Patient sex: F
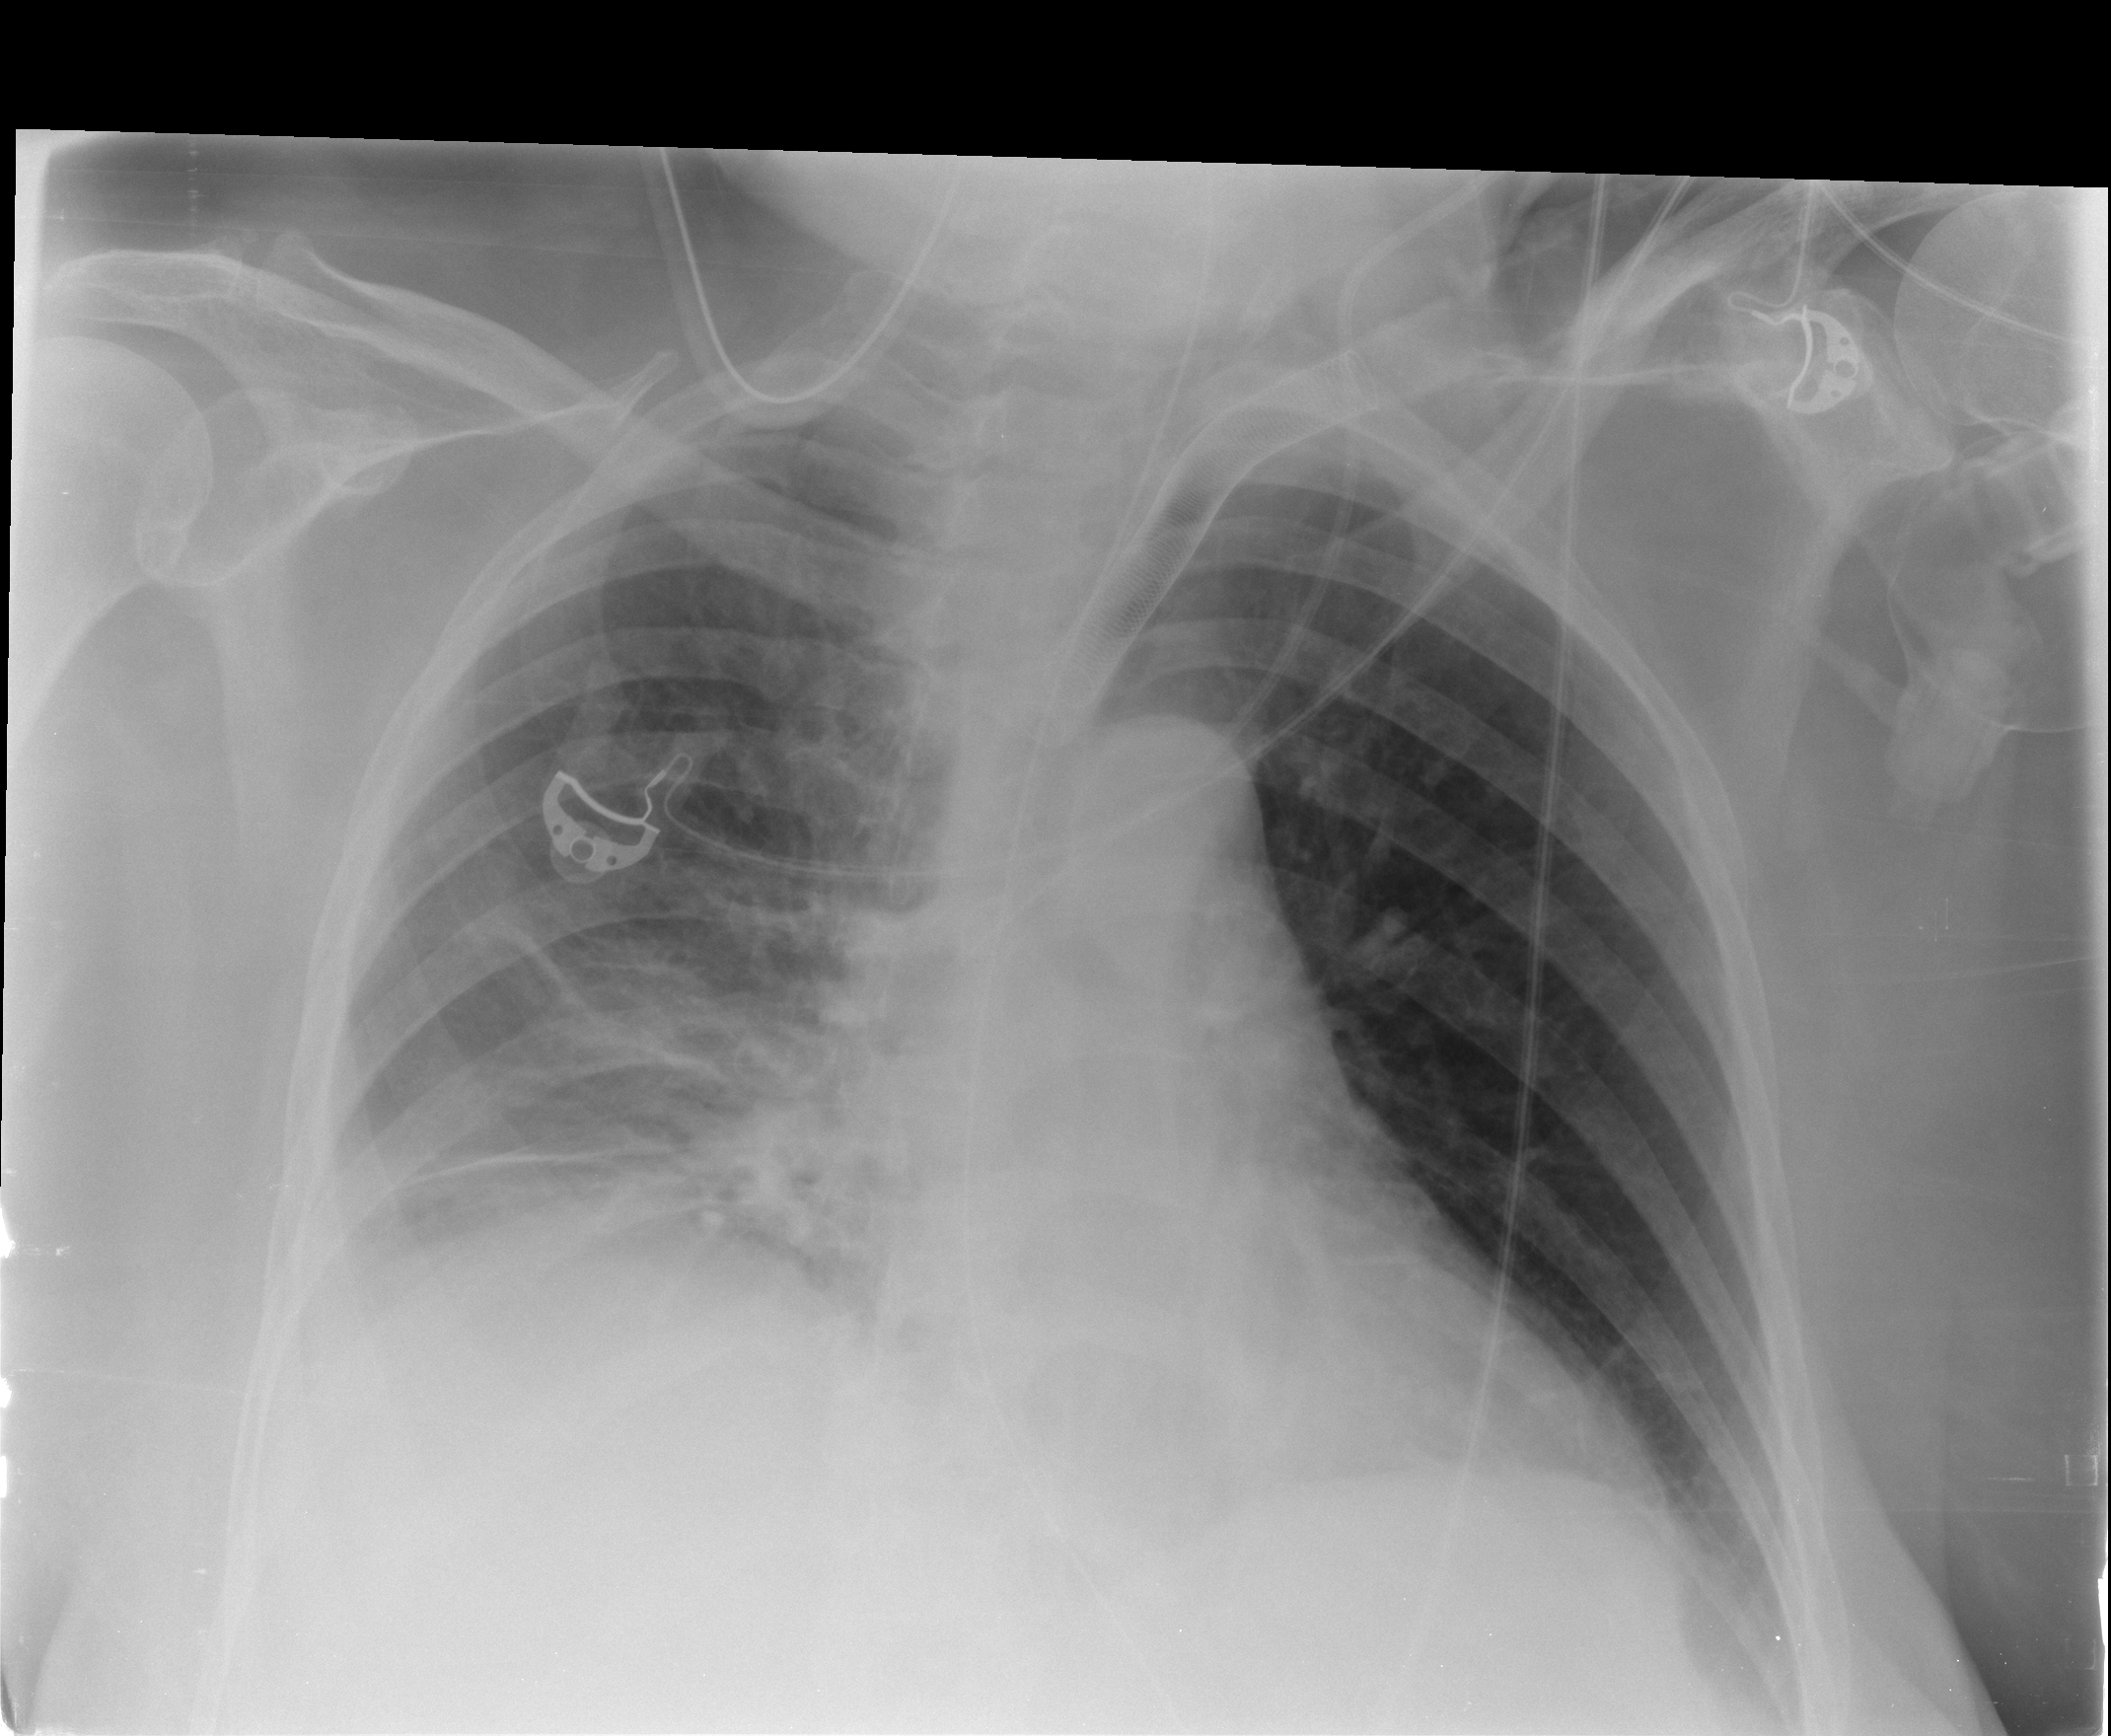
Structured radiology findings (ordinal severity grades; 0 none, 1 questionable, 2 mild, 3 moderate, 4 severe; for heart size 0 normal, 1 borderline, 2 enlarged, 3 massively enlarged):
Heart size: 0
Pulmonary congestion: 0
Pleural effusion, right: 2
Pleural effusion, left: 0
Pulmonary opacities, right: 2
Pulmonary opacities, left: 0
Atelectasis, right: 2
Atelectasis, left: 0